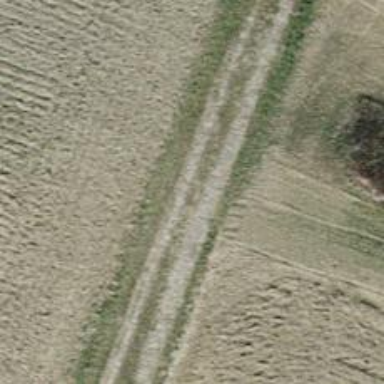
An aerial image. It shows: Track with grade3 tracktype.